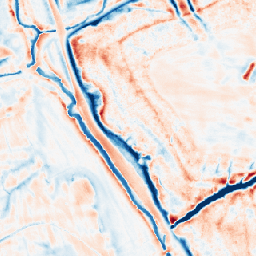
Category: edge_preserving
Decomposition family: bilateral
Decomposition parameters: d: 21
sigma_color: 50
sigma_space: 75
Upsampling method: nearest
Upsampling parameters: scale: 8
Upsampling scale: 8